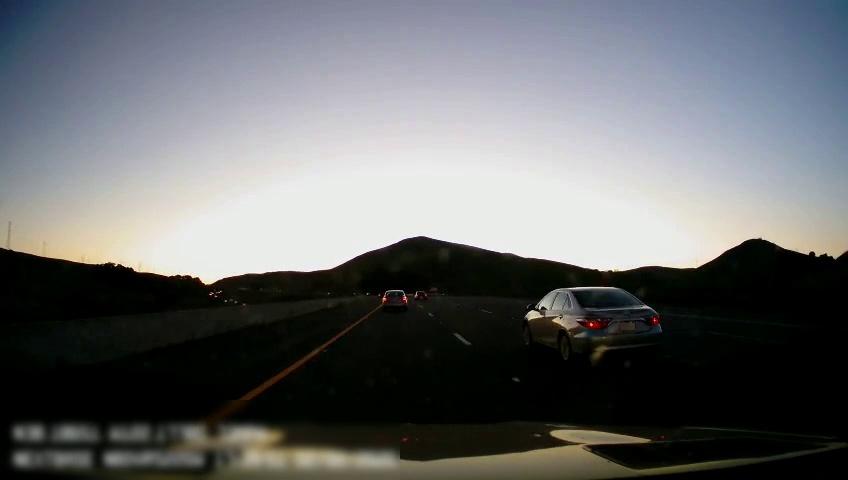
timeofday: Day
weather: Sunny
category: Drivable Space
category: Vehicles | Car
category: Vehicles | Car
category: Vehicles | Car
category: Lanes | Alternate Lane
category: Lanes | Current Lane
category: Lanes | Current Lane
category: Lanes | Alternate Lane
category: Lanes | Alternate Lane